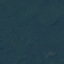
Label: Forest